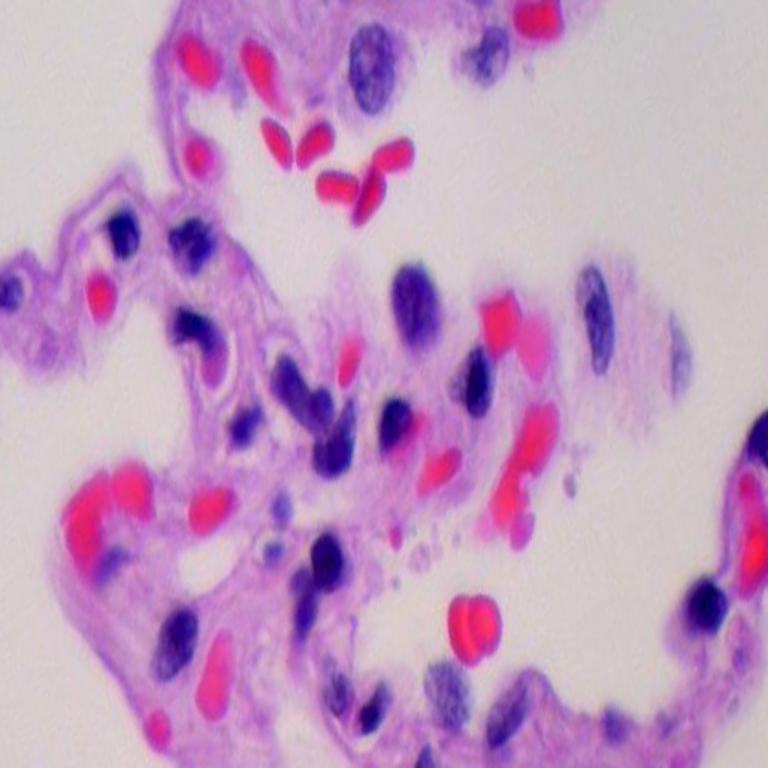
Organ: lung
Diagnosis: benign